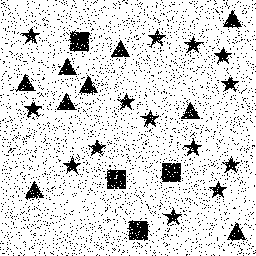
Squares: 4
Triangles: 9
Stars: 14
Total shapes: 27